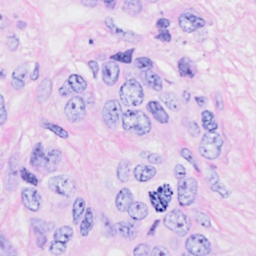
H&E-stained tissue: Breast